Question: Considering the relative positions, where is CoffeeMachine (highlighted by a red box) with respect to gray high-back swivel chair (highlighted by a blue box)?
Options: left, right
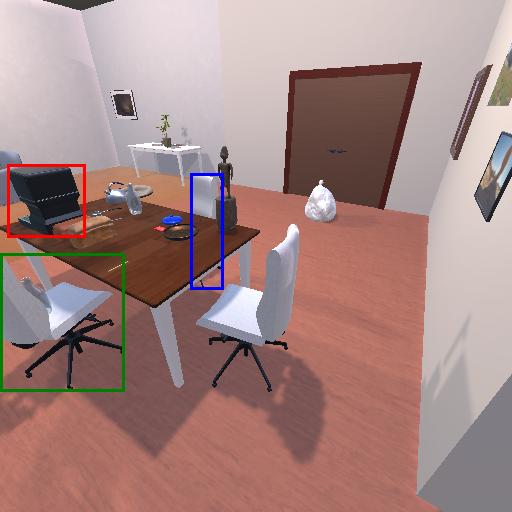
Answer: left